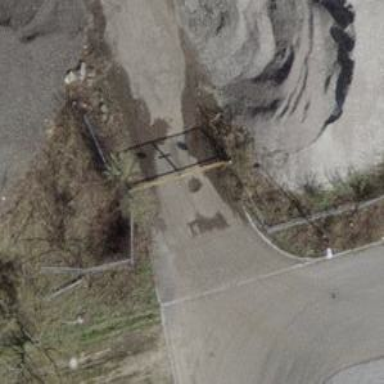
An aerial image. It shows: Gate.